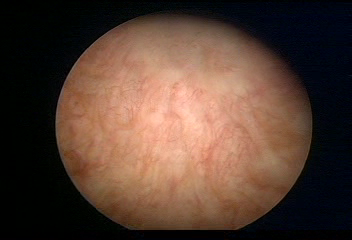
Modality: WLC
Class: Normal mucosa
Bladder cancer association: No